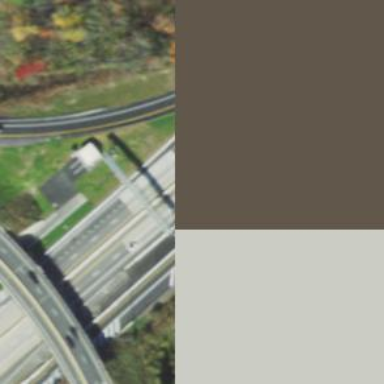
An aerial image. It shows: Toll gantry on the road.